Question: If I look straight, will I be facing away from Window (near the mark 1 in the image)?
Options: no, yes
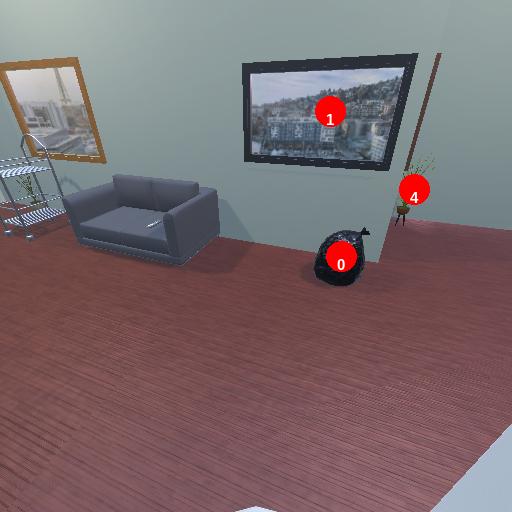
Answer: no